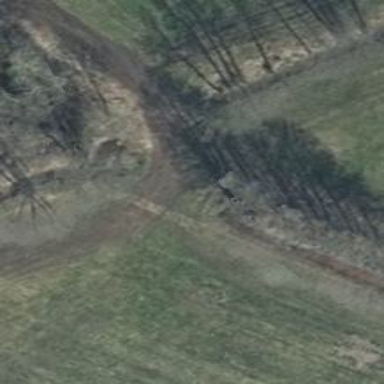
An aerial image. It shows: Culvert tunnel.